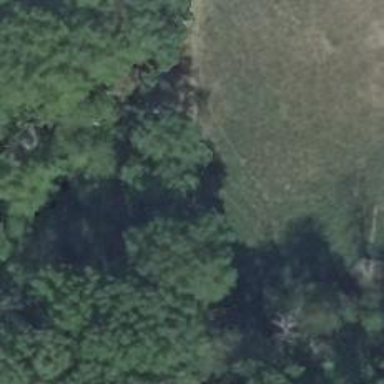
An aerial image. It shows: Hunting stand.